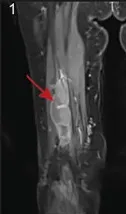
Clinical history and representative radiological images. (B) Representative coronal and axial MRI images of the right tigh, showing an inhomogeneous contrast-enhancing lesion (red arrows).
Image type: radiology (mri)